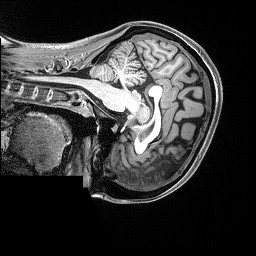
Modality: T1w
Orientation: sagittal
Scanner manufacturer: siemens
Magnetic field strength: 3 T
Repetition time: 2.5 s
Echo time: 0.0029 s